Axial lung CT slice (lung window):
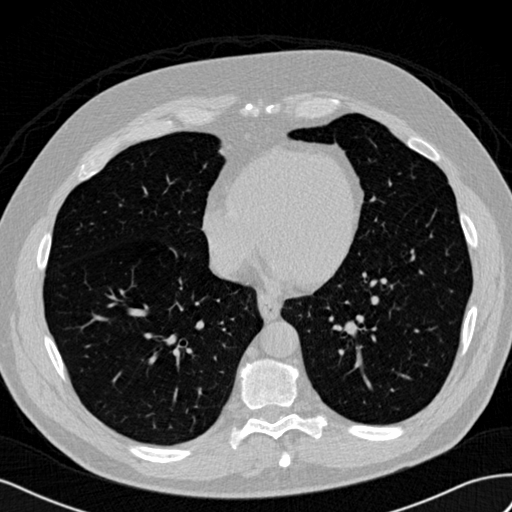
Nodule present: no